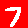
Digit: 7